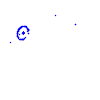
Particle: kaon